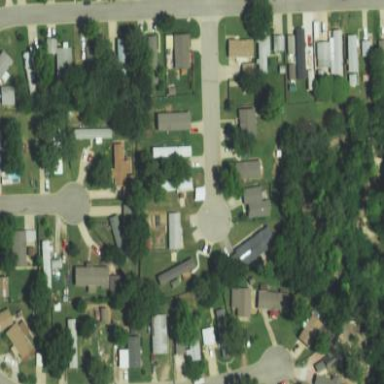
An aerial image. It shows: Residential area designated as trailer park.